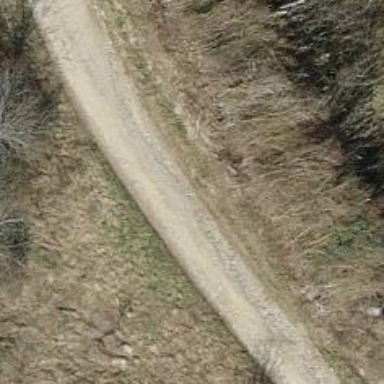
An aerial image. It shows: Gravel track of grade3 type.